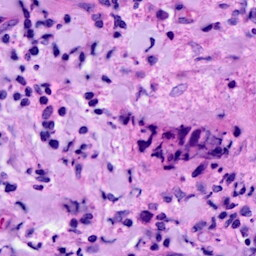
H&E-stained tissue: Breast